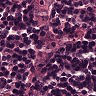
Metastatic tissue present: no